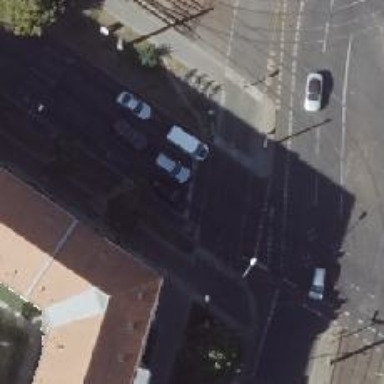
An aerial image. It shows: Road with traffic signals.